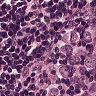
Metastatic tissue present: yes